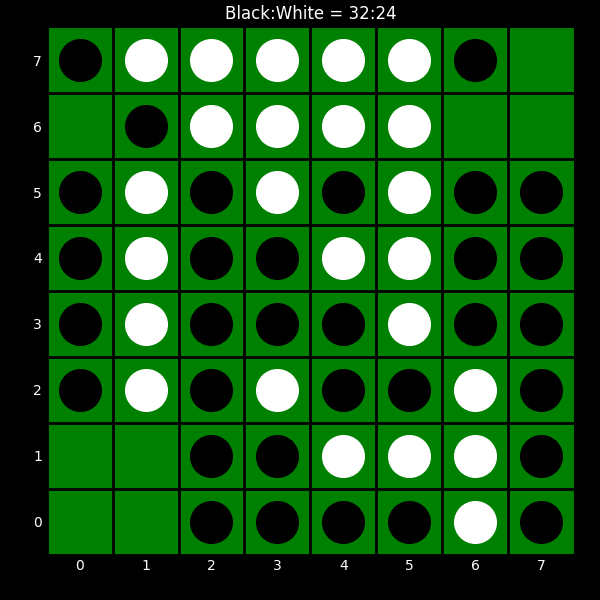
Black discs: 32
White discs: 24